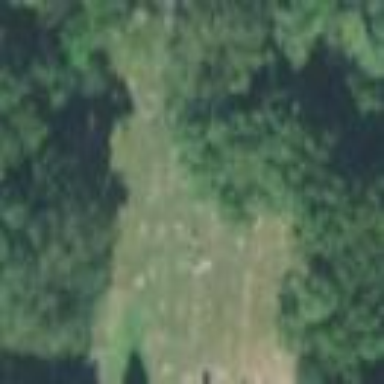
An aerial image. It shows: Cemetery.